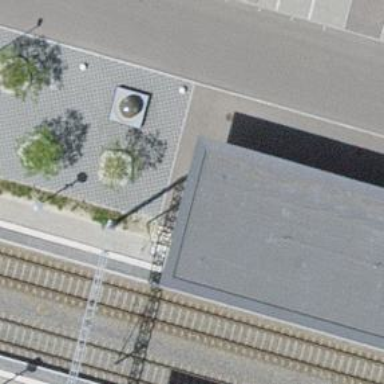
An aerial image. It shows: Railway station.